Field crop: maize
Growth stage: 2
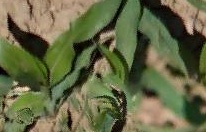
Species: maize